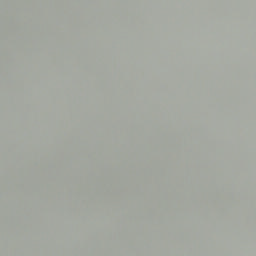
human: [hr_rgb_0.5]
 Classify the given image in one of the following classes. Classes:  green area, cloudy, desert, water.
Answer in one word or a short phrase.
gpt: cloudy